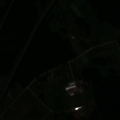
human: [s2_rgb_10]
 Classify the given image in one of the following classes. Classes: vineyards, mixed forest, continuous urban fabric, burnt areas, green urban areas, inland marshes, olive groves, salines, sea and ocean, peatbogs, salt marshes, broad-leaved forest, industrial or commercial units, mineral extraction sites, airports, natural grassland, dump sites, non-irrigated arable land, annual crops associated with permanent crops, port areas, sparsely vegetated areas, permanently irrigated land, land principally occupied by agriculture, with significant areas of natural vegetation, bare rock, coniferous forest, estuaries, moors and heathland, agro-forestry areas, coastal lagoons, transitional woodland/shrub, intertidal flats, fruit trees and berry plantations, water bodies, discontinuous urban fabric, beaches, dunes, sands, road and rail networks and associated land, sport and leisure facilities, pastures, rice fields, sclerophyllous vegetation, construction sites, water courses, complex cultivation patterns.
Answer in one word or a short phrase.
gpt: discontinuous urban fabric, complex cultivation patterns, coniferous forest, mixed forest